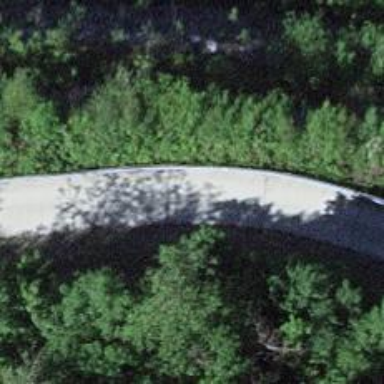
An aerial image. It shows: Concrete bridge over service road.